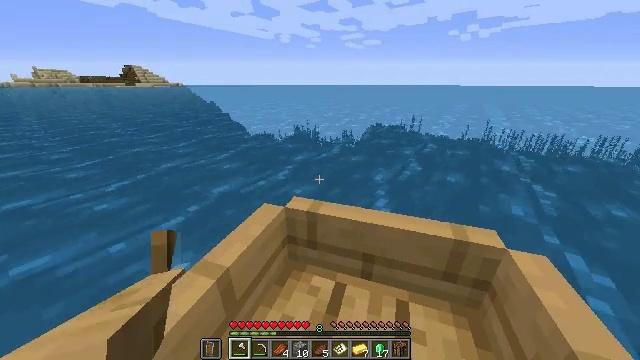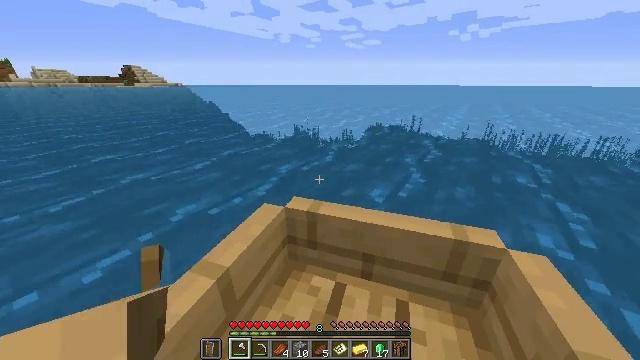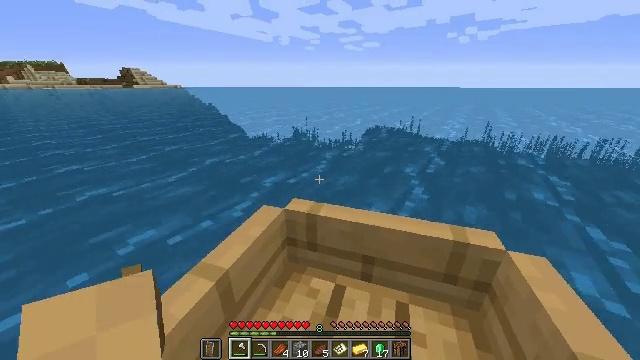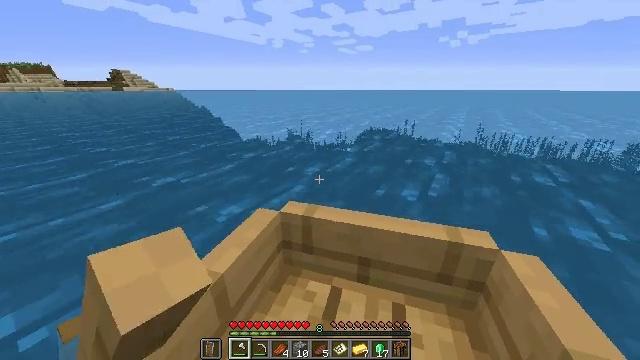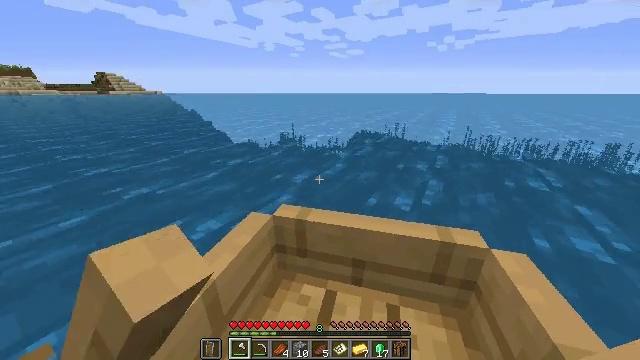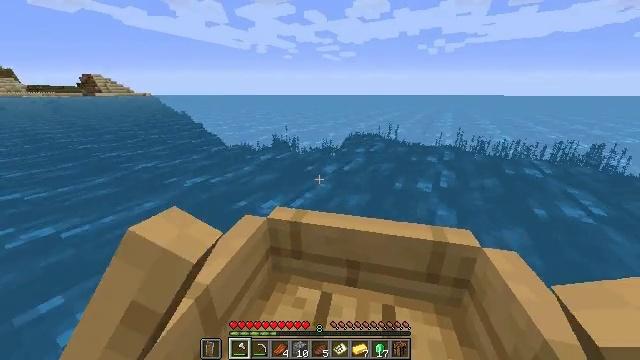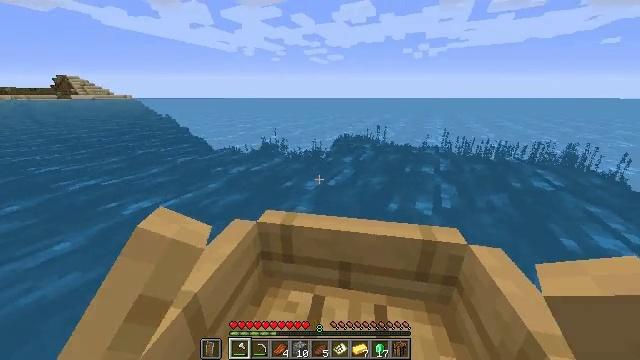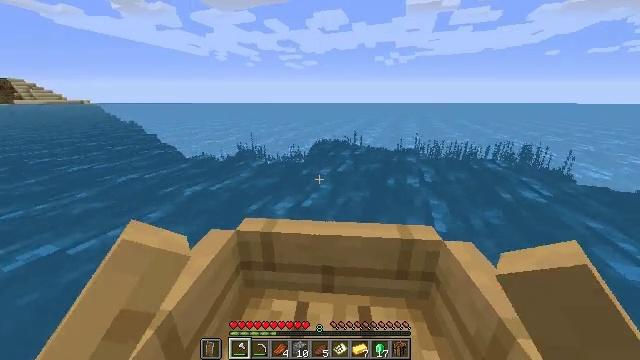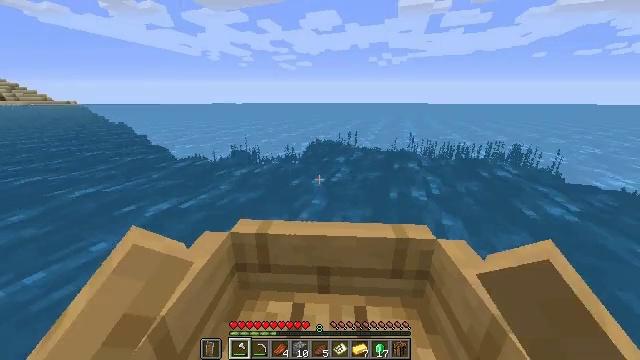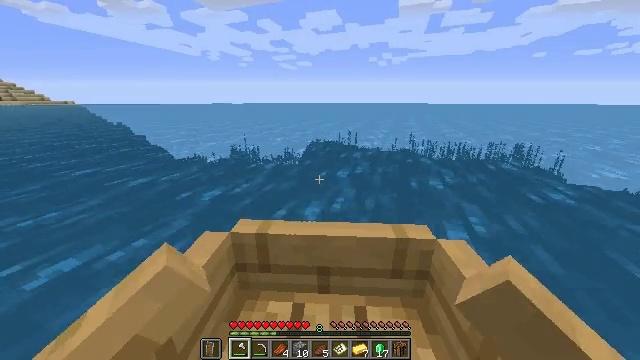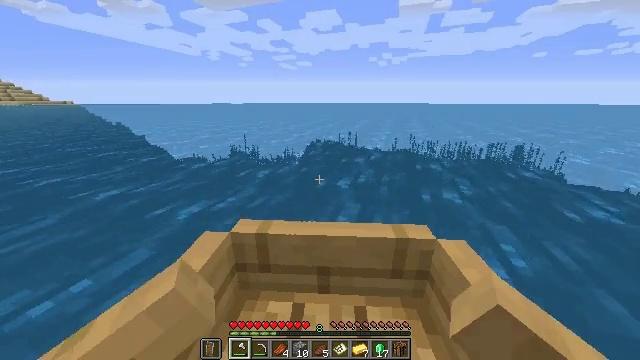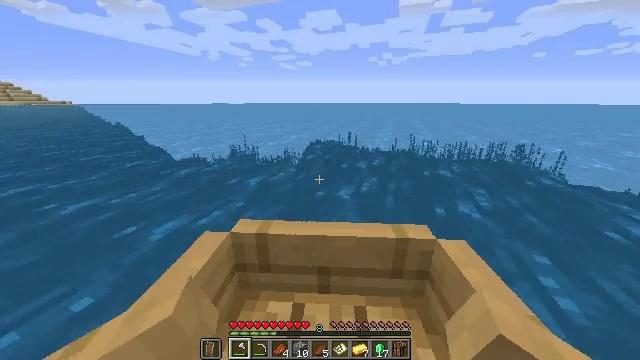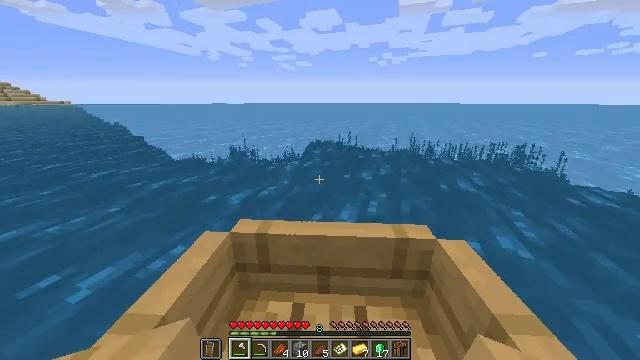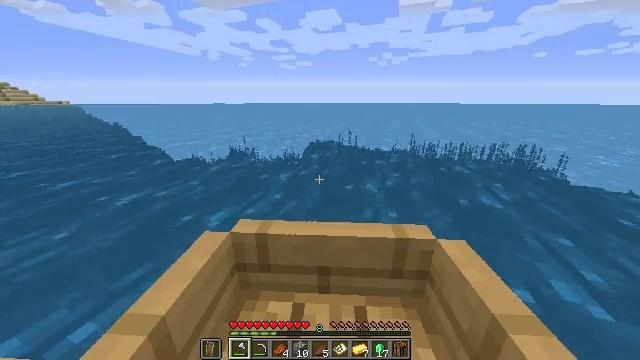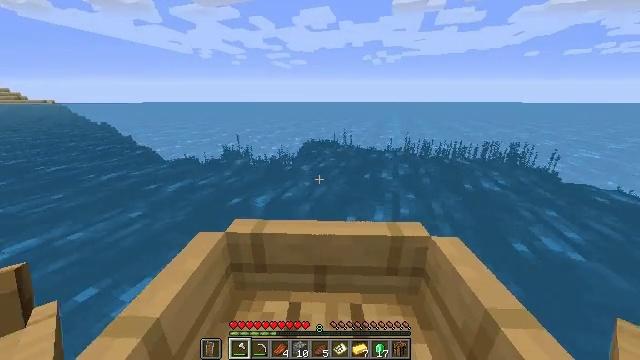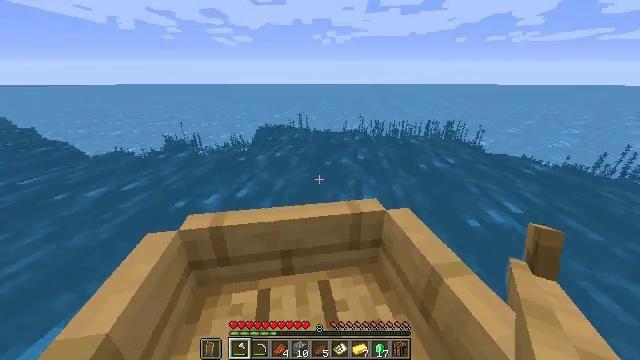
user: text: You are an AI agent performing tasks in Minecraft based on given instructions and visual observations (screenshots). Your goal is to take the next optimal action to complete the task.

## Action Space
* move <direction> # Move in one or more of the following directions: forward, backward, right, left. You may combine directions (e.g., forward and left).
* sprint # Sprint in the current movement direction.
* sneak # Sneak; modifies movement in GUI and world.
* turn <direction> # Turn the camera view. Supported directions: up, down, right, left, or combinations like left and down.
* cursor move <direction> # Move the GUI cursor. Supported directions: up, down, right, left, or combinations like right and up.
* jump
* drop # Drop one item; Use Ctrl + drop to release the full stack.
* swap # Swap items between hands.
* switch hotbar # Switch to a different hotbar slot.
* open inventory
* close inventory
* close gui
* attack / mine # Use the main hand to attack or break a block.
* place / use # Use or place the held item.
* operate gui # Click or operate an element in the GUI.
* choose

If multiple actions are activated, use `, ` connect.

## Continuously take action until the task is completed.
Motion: motion action
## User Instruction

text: Remove a filled map from the inventory.
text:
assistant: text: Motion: move forward, jump
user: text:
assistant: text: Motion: move forward, jump
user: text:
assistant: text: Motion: move forward, turn right, jump
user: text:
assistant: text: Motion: move forward, turn right, jump
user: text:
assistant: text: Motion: move forward, turn right, jump
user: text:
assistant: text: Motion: move forward, turn right, jump
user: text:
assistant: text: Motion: move forward, turn right and up, jump
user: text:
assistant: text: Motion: move forward, turn right, jump
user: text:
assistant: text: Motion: move forward, jump
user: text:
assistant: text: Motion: move forward, jump
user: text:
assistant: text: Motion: move forward, jump
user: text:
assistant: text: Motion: move forward, jump
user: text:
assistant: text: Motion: move forward, jump
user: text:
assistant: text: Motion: move forward, turn right, jump
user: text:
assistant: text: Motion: move forward, turn right and down, jump
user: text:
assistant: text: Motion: move forward, turn right and down, jump
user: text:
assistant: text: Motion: move forward, turn right and down, jump
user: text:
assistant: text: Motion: move forward, turn right and down, jump
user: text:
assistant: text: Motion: move forward, jump
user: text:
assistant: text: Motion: move forward, jump
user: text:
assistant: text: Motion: move forward, jump
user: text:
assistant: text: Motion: move forward, jump
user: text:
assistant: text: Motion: move forward
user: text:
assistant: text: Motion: move forward, turn left
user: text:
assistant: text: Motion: move forward, turn left
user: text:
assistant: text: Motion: move forward, turn left
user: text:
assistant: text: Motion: move forward, turn left
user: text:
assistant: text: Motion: move forward
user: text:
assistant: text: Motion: move forward
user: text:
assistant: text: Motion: move forward, sprint